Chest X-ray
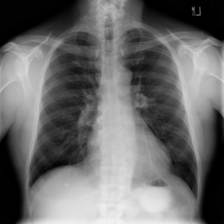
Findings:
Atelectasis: negative
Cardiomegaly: negative
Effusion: negative
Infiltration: negative
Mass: negative
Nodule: negative
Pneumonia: negative
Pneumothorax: negative
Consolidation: negative
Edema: negative
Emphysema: negative
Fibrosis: negative
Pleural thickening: negative
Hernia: negative